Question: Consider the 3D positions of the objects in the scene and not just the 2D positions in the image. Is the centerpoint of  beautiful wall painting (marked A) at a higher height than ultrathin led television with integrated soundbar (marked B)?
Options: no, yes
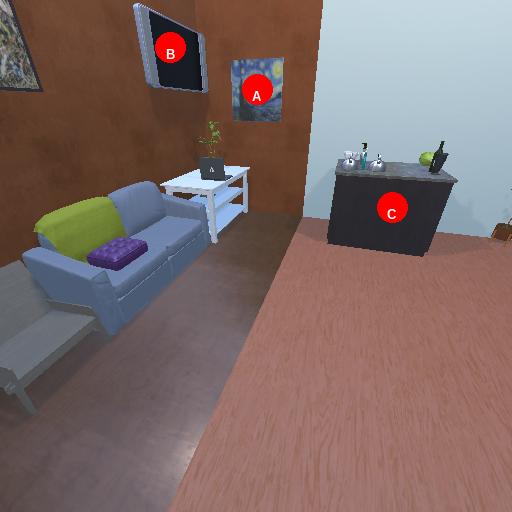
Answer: no